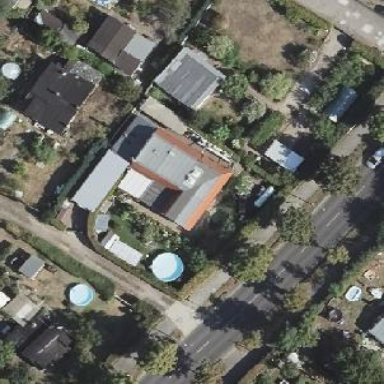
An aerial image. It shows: Shed.